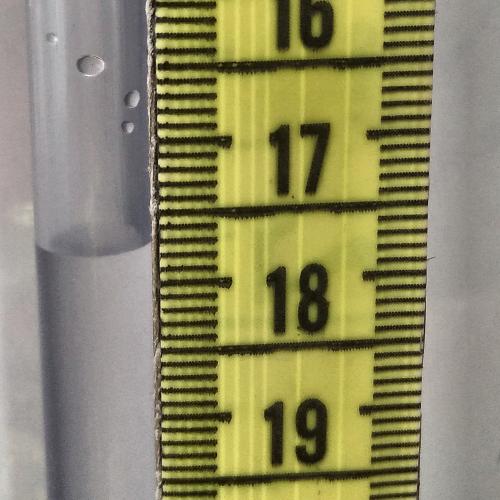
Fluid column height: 17.7 cm